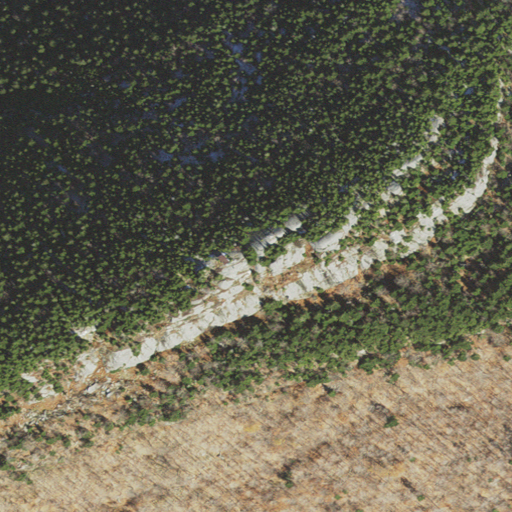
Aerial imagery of mountain in New Hampshire named Croydon Peak containing evergreen forest, deciduous forest, mixed forest, and shrub